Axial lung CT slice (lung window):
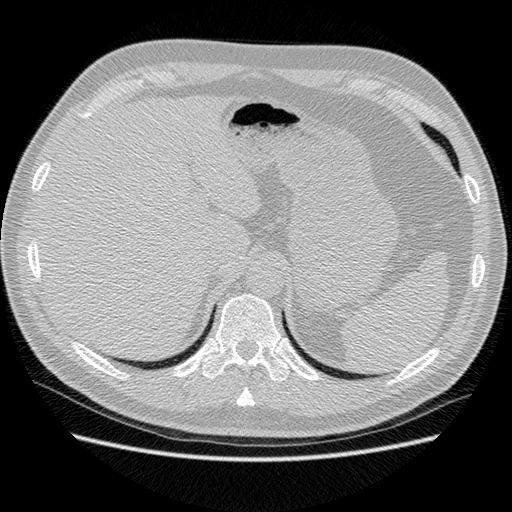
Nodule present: no